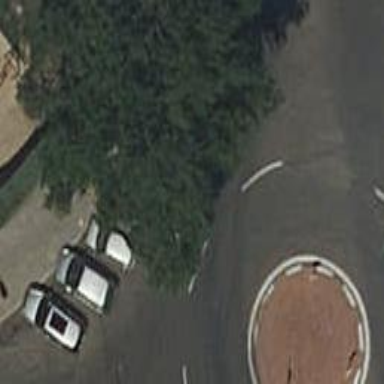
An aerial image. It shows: Roundabout on residential road.